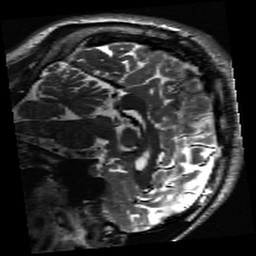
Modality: inplaneT2
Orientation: sagittal